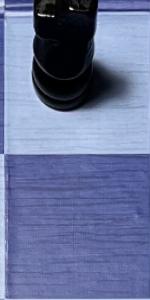
Label: Empty